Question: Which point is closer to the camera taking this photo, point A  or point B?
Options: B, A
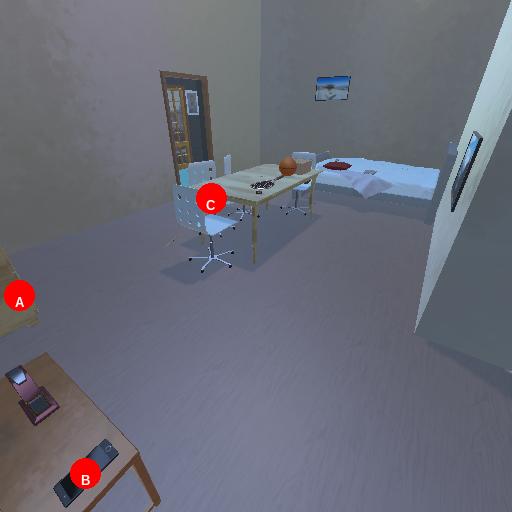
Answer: B